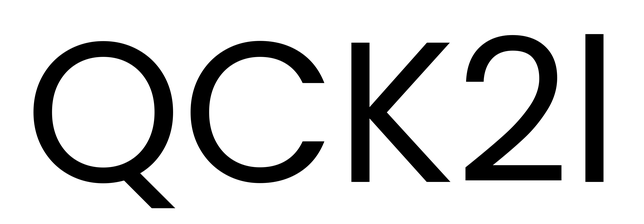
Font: Poppins-Regular